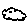
Label: cloud